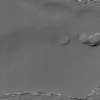
Label: not_dusty